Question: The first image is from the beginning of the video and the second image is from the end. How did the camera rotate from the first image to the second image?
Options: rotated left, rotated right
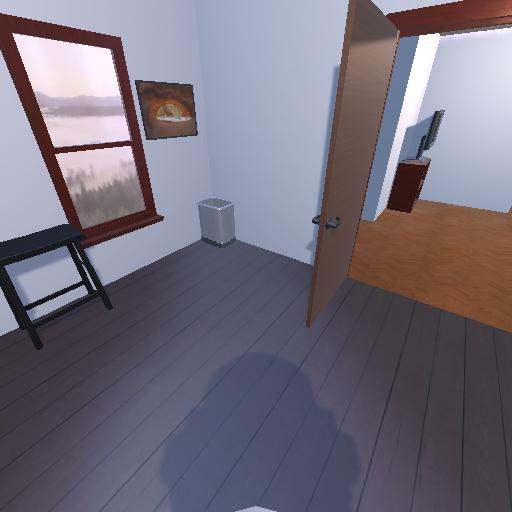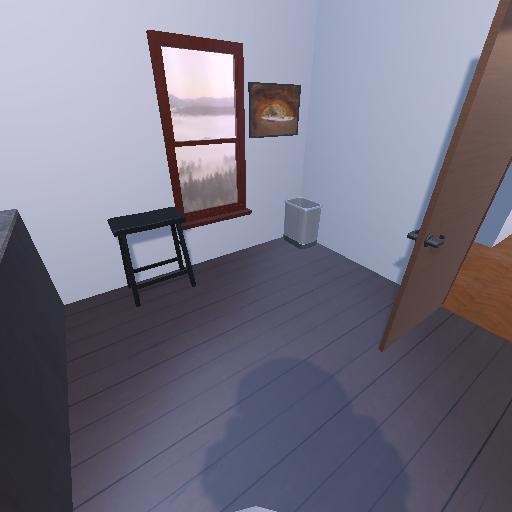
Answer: rotated left